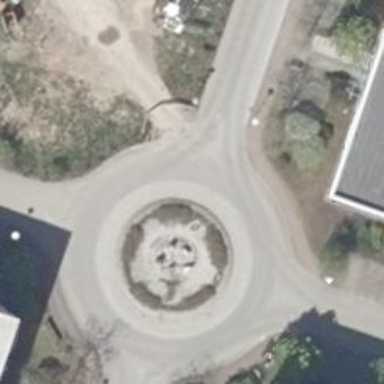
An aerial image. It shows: Residential road with paving stones surface. The road has roundabout at the junction and sidewalks on both sides.